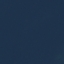
Land use / land cover: SeaLake